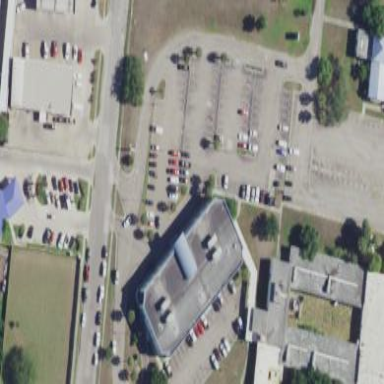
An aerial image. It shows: Hospital building.